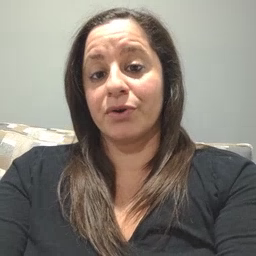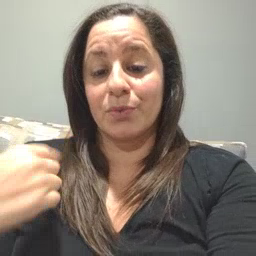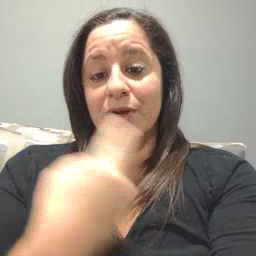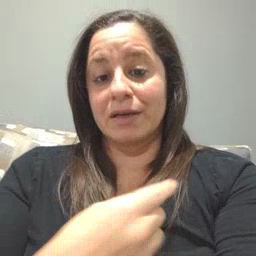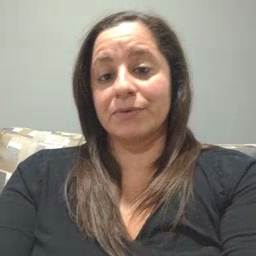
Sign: weus